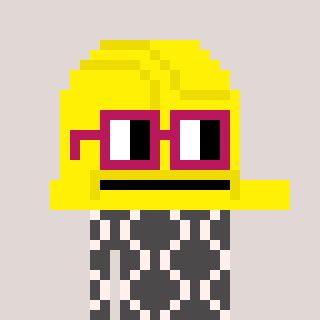
a pixel art character with square dark red glasses, a construction helmet-shaped head and a grayscale-colored body on a warm background